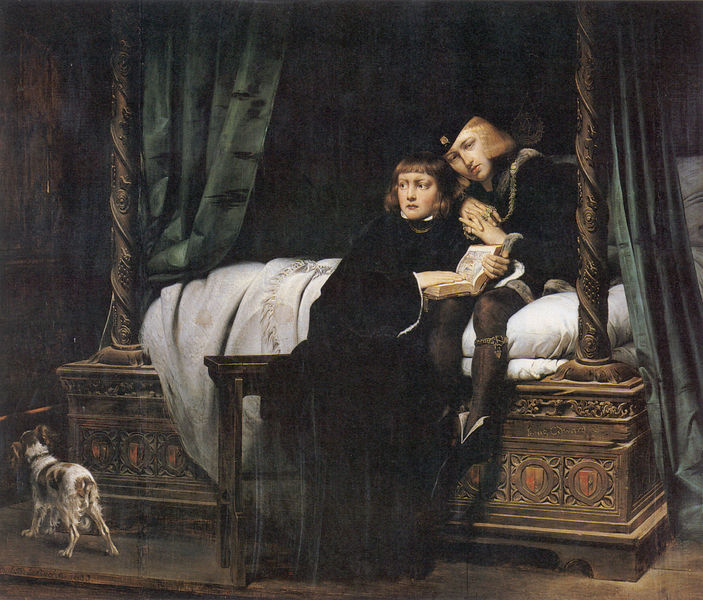
Titel: Édouard V, roi mineur d'Angleterre, et Richard, duc d'York, son frère puîné, Edward V., minderjähriger König von England, und sein Bruder Richard, Herzog von York
Künstler: Paul Delaroche
Standort: Paris
Institution: Musée du Louvre
Schlagwörter: blau, dunkel, gemälde, mann, weiß, grün, menschen, mädchen, sitzen, braun, finger, frau, frisur, grau, hell, holz, hut, kleid, licht, männer, schwarz, stuhl, symbol, szene, säule, säulen, zimmer, ölbild, blick, hund, muster, ornament, blond, hemd, jacke, jung, kappe, mütze, bibel, blicke, falten, geschichte, gesicht, kleidung, lang, stehen, trauer, ärmel, holland, hände, niederlande, portrait, porträt, schauen, vorhang, öl, boden, gewand, gold, haare, kutte, mantel, stoff, stoffe, adel, decke, kind, paar, brünett, frontal, kontrast, locken, genre, kinder, pony, trauben, beine, hündchen, bein, liebe, ecke, schlafen, düster, kisten, zwei, schuhe, buben, jungen, knaben, schwer, dunkelgrün, massiv, hocker, angst, kissen, gardinen, vorhänge, lesen, bett, bettdecke, schlafzimmer, stufe, bronze, junge, gemach, knie, zeigen, hoch, geschwister, pfosten, strümpfe, terrier, eisen, gestänge, knabe, buch, ringe, furcht, mäntel, kiste, stiefel, schuh, pult, schnitzerei, ecken, wappen, bettzeug, verführung, leintuch, schwul, mittelalter, strumpfhose, wams, müde, prinz, baldachin, schüchtern, brüder, aufgeschlagen, vorlesen, geschnitzt, schnitzereien, schnitzwerk, söhne, himmelbett, verziehrung, alkoven, decken, strumpfband, jugendliche, spaniel, zusammen, alkovenbett, langes haar, pudel, saülen, bette, alkowen, verzeihrung, gemacht, daunenbett, eisenherzfrisur, forrhänge, männerfreundschaft, prinz eisenherz, vorhände, grüner vorhang, betdecke